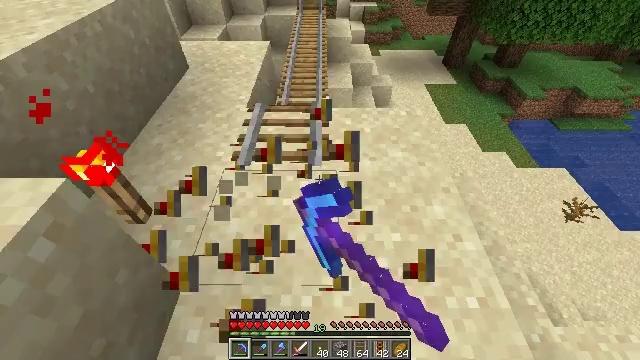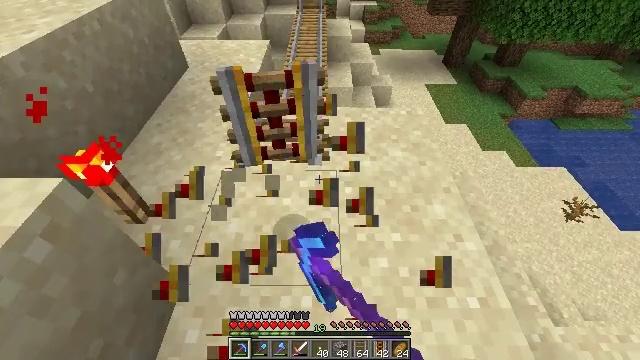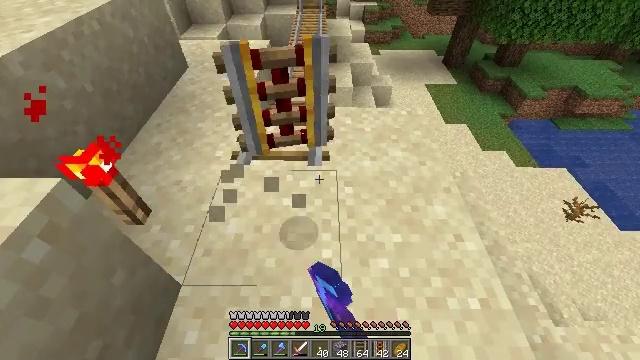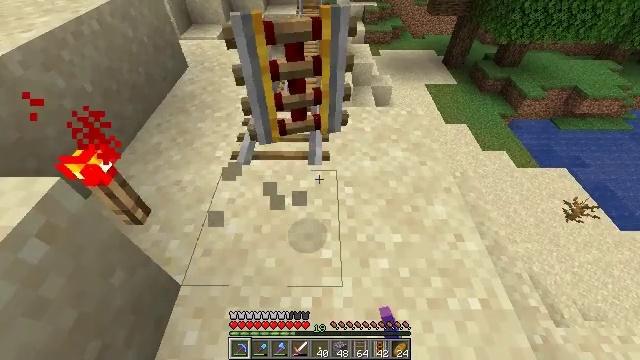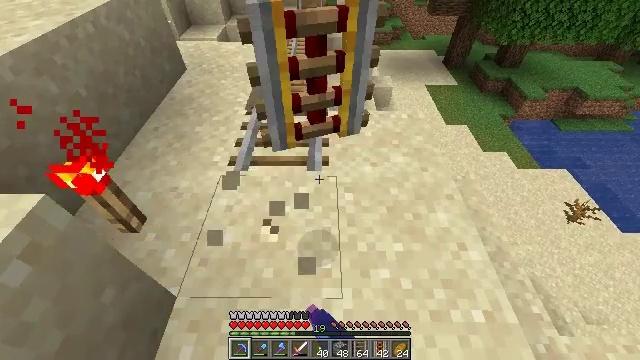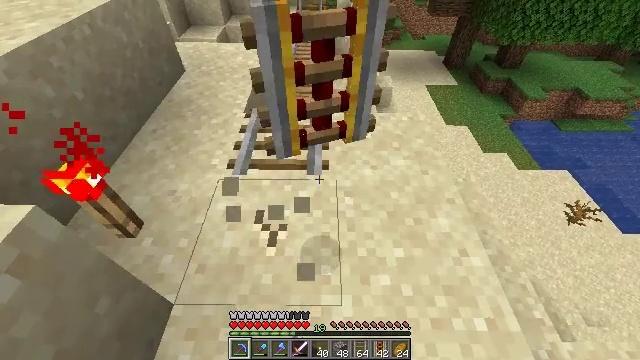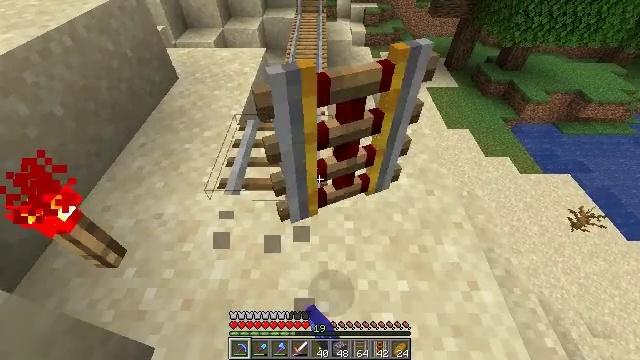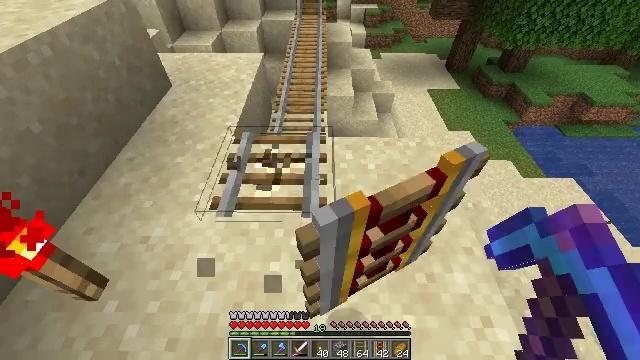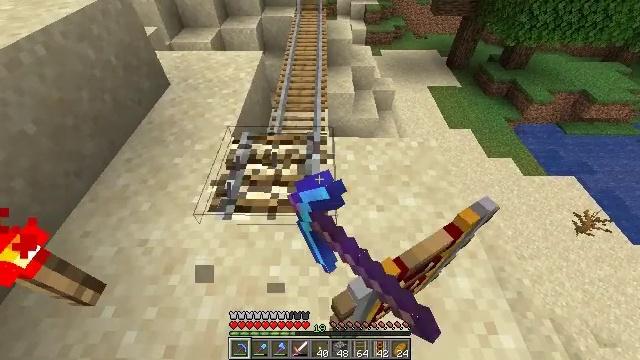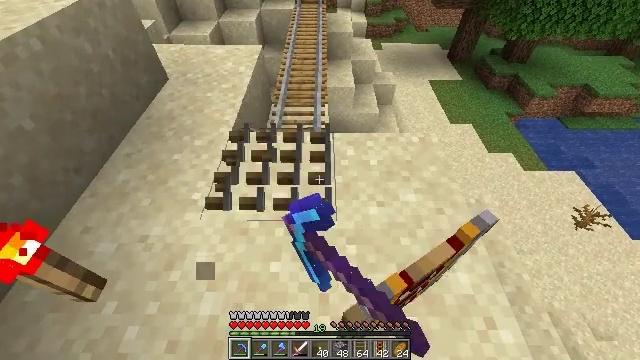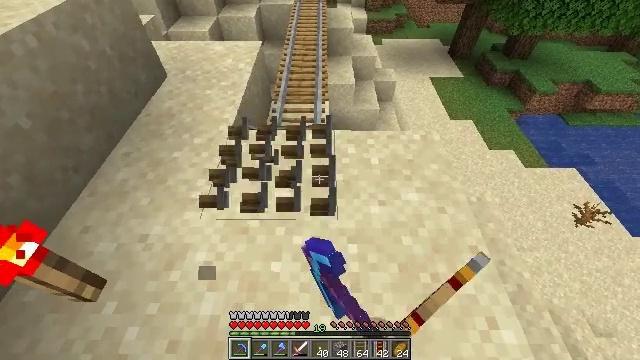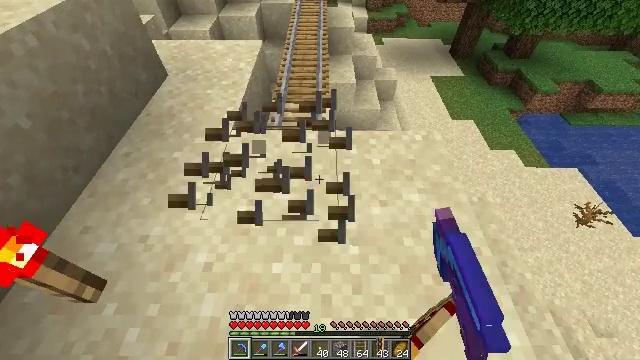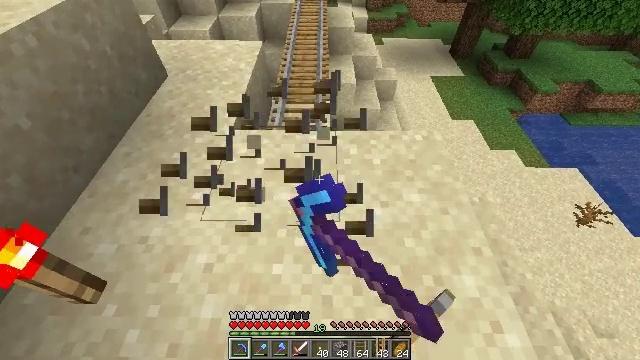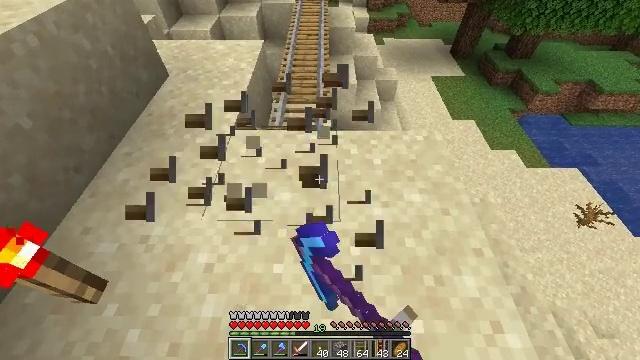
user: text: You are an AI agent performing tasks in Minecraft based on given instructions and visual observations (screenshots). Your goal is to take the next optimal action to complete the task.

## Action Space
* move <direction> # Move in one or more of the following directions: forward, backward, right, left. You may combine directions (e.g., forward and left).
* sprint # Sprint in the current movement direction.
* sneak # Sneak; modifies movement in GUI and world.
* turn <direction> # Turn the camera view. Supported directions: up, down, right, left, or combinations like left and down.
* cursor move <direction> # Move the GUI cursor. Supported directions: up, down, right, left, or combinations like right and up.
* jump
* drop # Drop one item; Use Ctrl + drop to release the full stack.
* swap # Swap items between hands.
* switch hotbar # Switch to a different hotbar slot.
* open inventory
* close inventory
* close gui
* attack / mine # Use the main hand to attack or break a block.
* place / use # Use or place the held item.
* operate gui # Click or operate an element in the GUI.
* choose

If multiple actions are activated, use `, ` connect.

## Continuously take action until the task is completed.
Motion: motion action
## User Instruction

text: Recycle the rail from an abandoned track.
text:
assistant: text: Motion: attack / mine
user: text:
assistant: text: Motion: attack / mine
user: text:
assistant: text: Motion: attack / mine
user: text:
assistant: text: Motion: move forward, attack / mine
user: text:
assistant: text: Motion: move forward, attack / mine
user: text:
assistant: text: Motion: move forward, attack / mine
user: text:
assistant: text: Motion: attack / mine
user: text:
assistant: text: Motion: attack / mine
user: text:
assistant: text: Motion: turn down, attack / mine
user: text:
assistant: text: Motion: attack / mine
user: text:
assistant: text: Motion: attack / mine
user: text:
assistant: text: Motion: attack / mine
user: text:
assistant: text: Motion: attack / mine
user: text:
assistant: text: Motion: attack / mine